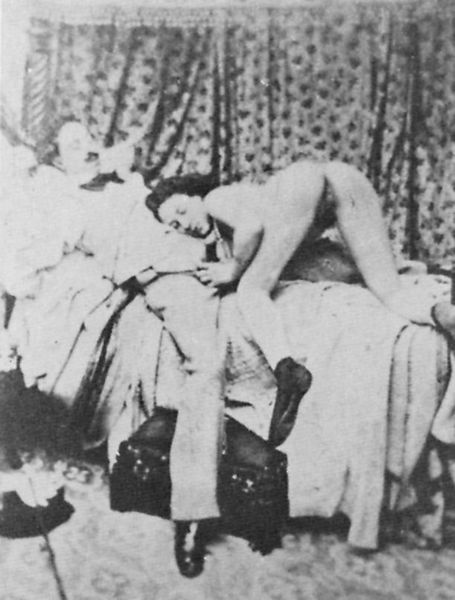
Titel: Pornographische Visitenkarte (Carte de Visite)
Künstler: Französischer Photograph
Institution: (Privatsammlung)
Schlagwörter: akt, mann, nackt, schatten, weiß, mädchen, frau, grau, licht, raum, schwarz, zimmer, tuch, muster, teppich, bart, betrunken, hose, schnurrbart, gesicht, vorhang, boden, haare, stoffe, tücher, decke, paar, prostituierte, locken, beine, hintern, sofa, liegen, schlafen, schuhe, hosen, hotel, schnäuzer, gardine, weib, muse, bett, laken, erotik, erotisch, geschlecht, scheide, vagina, schnauzer, foto, fotografie, photographie, nacktheit, truhe, gesäss, porträts, arsch, sex, schwarzweiß, kiste, tasche, schuh, photo, ehe, schurbart, oberlippenbart, vorhand, lackschuhe, fotographie, schlafender, koffer, hinterteil, decken, breitbeinig, hure, bekleidet, kanapee, angezogen, pervers, porno, pornografie, sexualität, pornographisch, pornographie, frivol, genitalien, befriedigung, klamotten, bettt, schwarzweiß0, po, fotze, prono, bordelle, nockt, cunnilingus